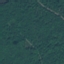
Land use / land cover class: Forest